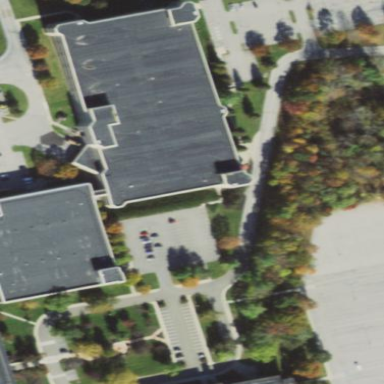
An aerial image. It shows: Commercial building.